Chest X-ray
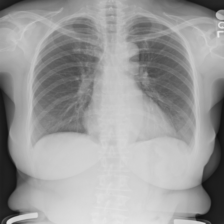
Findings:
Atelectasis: negative
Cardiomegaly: negative
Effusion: negative
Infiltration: negative
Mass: negative
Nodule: negative
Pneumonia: negative
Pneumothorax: negative
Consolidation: negative
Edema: negative
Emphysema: negative
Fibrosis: negative
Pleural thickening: negative
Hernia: negative